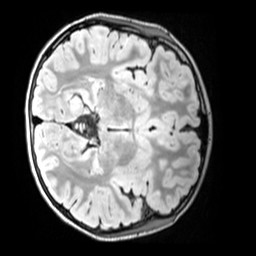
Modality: FLAIR
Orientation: axial
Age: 10
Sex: male
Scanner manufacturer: siemens
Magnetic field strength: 3 T
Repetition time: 5 s
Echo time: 0.388 s